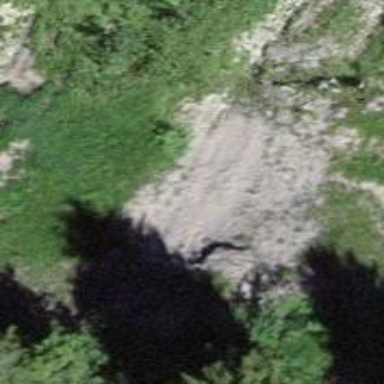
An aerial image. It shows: Natural scree.